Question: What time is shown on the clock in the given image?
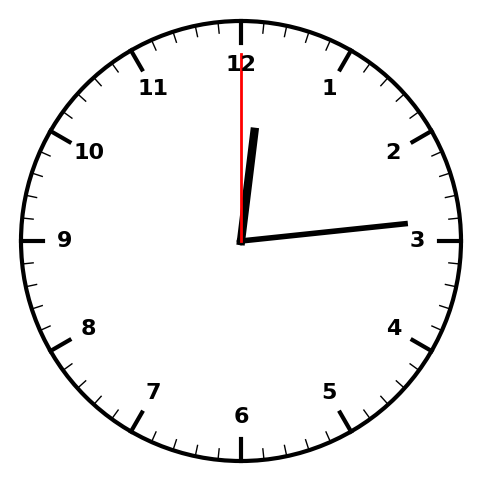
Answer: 12:14:00